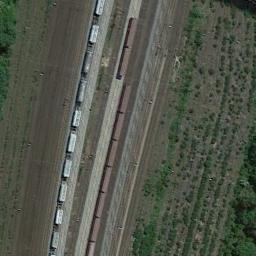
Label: railway